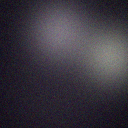
Screen state: off